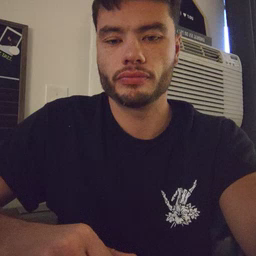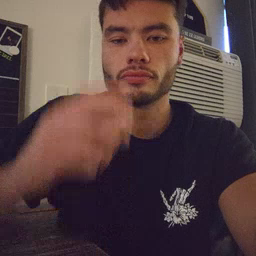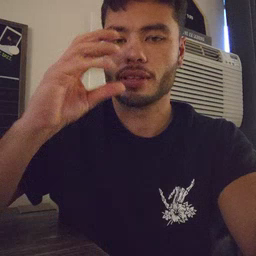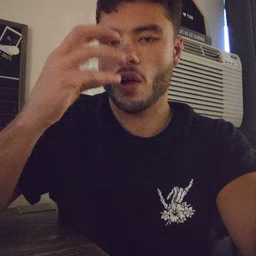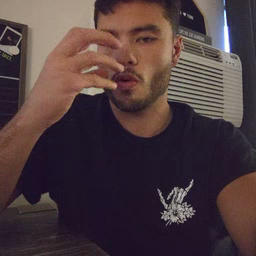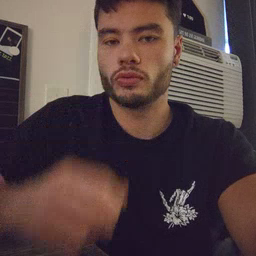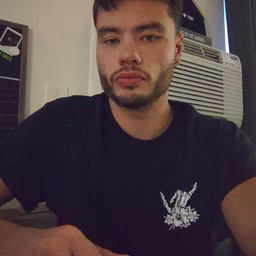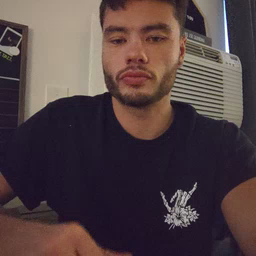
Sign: clown